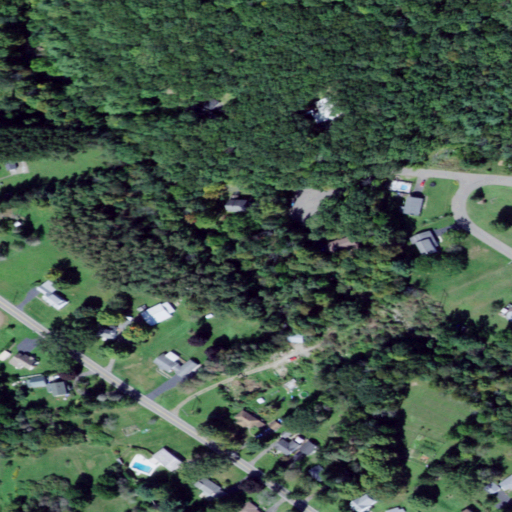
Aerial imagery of valley in New York named Owen Hollow containing deciduous forest, open development, mixed forest, grassland, low intensity development, and pasture